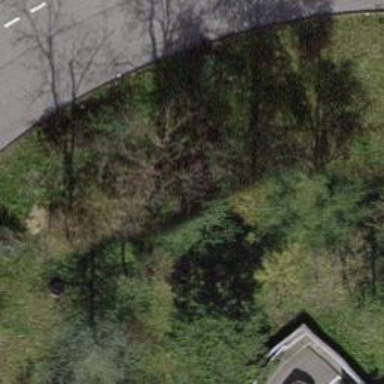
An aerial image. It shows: Evergreen tree with needle-leaved leaves.